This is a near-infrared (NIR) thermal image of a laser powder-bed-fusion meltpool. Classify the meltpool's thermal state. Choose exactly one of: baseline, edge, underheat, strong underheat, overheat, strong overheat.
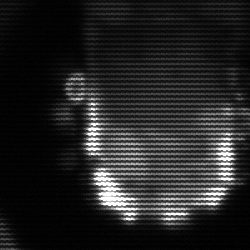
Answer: baseline